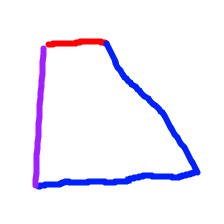
Shape: trapezoid